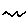
Label: zigzag